Question: The NAME field of a sql table is a composition of other fields:
1_2_UserId_CreationDatetime e.g. 1_2_domain\Elisa_15-07-2012 08:30:57
My NAME field has a Unique Constraint to express that equal names are not allowed. The primary key is an auto inc id.
Does it make now sense to catch an UniqueConstraintException when a new datarow is inserted but actually its not possible to have the same name twice because then a user must be logged into the web application 2 times and press the button in the same second etc...
Should I really test such a scenario ?
Thats the workflow:
A user creates a new testplan by choosing from a list of templates And release.
Then the testplan is saved with the releaseName_templateName_UserId_CreationDate
But in the 4 fields the releaseId, templateId, UserId and CreatedDate is saved.
To show the user as a NAME the releaseId and templateId (both are int's) does not make sense.
Therefore I save the NAME with all 4 part_names.

Another design alternative to this composite NAME field could be to remove the NAME field from the Testplan table and when I load all testplans I try to get the releaseName and templateName for every releaseId and templateId.
What do you think? Well please also remember my origion question about the edge case...
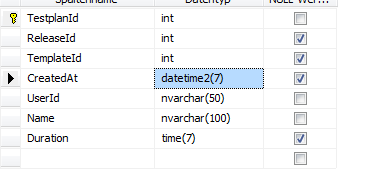
Answer: The way you've described the test it sounds like the test would simply test that the RDBMS is functioning properly--not something you really should be concerned with (if the RDBMS doesn't work, you user another). Either that, or you're testing your schema. I'm not really sure there's much value to this. If the unit test fails, what do you expect to do? Will you verify the schema is correct and if it is, then what? If you're performing many other tests to validate the schema hasn't been changed to expected values then a test like this might make sense. If not, it doesn't make much sense to me.
Now, if your application handled this UniqueContraintException and did something specific, a test to verify the application performs expectedly makes sense.